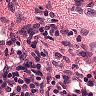
Metastatic tissue present: no